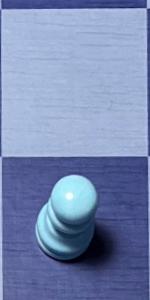
Label: Pawn_White